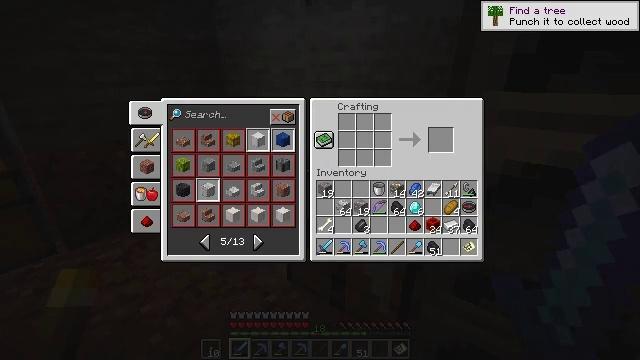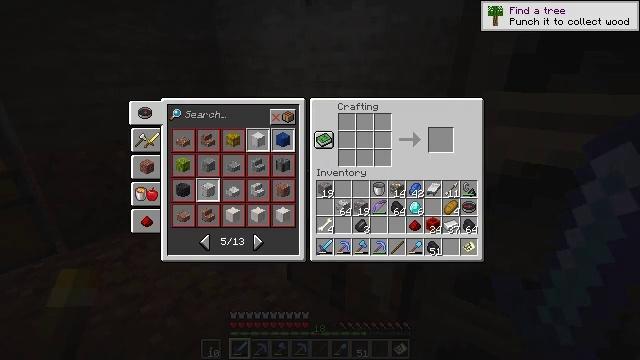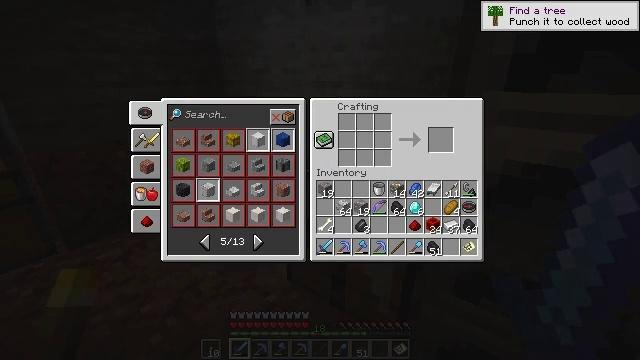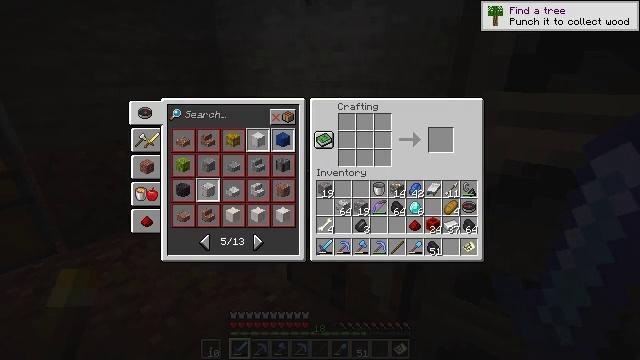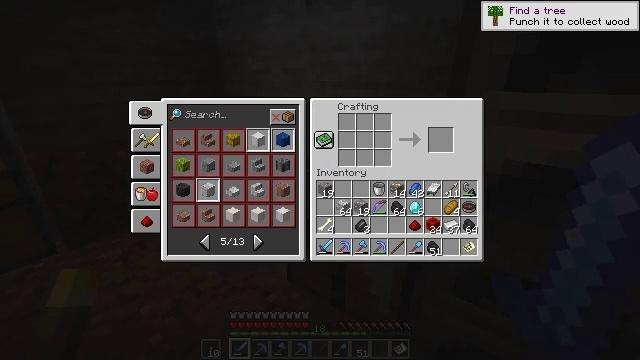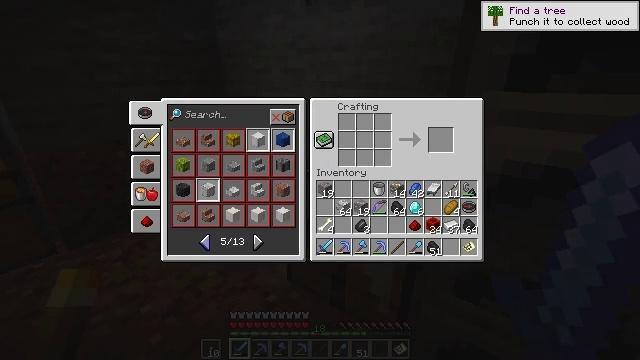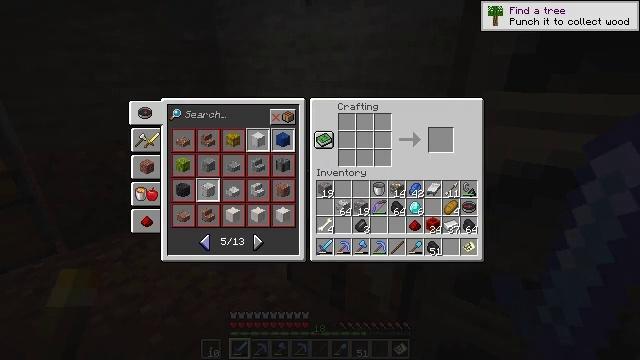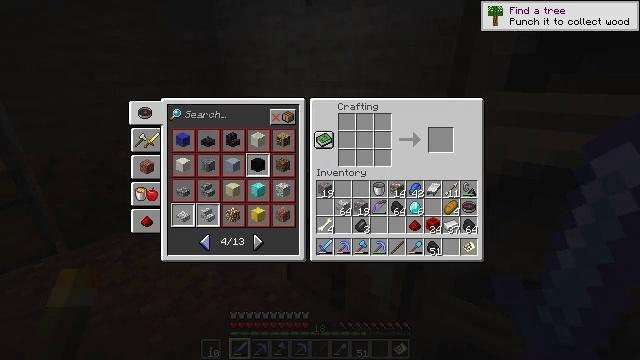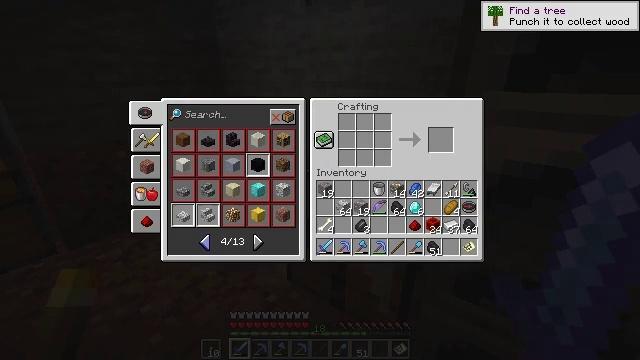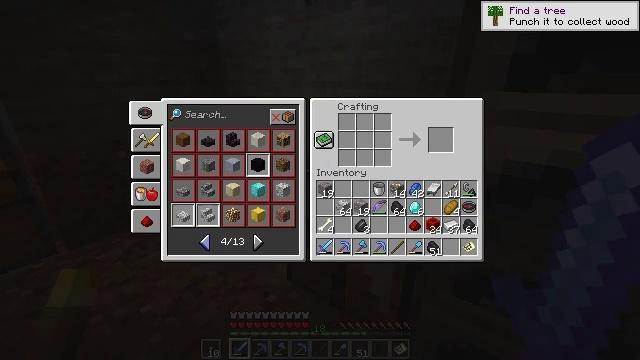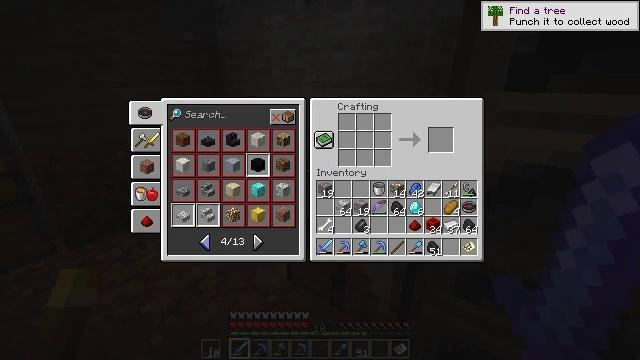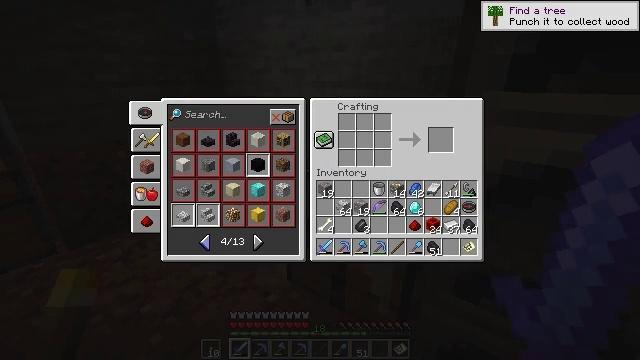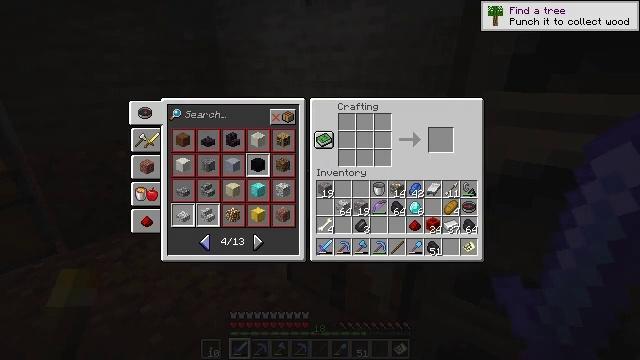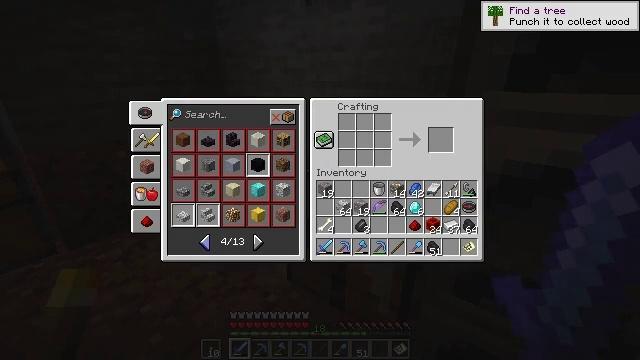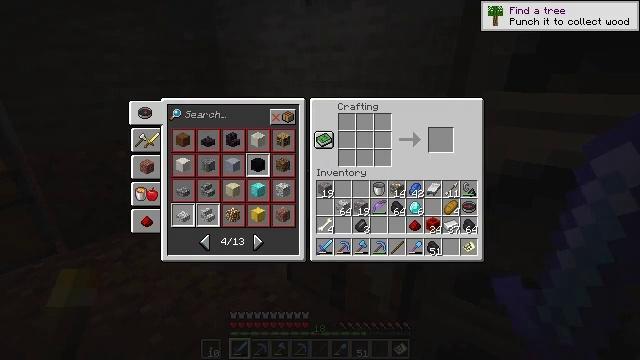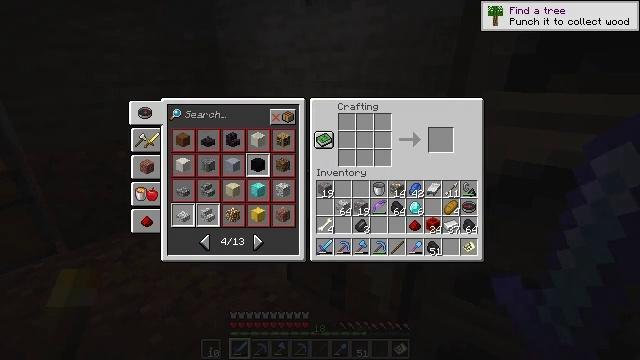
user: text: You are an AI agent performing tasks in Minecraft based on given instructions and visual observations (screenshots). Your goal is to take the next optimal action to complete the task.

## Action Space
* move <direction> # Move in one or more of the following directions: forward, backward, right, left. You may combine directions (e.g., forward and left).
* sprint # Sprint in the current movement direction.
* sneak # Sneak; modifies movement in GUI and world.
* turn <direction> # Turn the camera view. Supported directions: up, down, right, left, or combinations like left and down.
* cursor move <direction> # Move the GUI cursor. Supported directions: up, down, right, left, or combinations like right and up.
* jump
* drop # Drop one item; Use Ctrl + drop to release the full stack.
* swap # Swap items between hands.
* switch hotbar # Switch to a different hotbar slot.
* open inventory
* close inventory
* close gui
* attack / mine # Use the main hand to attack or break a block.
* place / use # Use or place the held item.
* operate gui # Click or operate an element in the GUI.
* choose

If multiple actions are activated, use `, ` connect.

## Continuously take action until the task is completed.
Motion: motion action
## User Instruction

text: Combine coal in the crafting table to make a coal block.
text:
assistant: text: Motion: no_op
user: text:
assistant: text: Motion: operate gui
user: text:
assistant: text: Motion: operate gui
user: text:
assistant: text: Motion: operate gui
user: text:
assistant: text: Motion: operate gui
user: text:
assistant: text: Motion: no_op
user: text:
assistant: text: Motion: operate gui
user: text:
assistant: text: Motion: operate gui
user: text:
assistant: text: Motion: operate gui
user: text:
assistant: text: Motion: operate gui
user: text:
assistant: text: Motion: no_op
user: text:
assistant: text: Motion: no_op
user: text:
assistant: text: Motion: no_op
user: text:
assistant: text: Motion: cursor move right
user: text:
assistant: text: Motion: cursor move right
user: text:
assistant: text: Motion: no_op
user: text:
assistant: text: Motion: cursor move up
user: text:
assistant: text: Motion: cursor move up
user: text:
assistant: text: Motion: cursor move up
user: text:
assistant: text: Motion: no_op
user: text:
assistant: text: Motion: no_op
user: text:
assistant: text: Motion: no_op
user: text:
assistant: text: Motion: no_op
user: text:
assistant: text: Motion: no_op
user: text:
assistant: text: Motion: no_op
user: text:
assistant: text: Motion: sneak
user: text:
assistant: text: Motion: sneak
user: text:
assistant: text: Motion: sneak
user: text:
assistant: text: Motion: sneak, operate gui
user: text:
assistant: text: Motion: sneak, operate gui